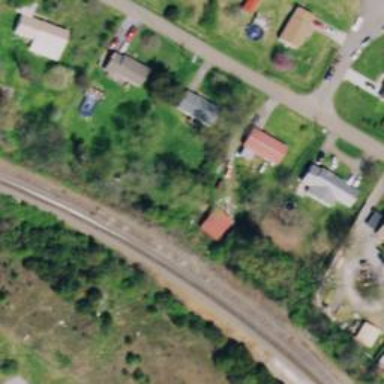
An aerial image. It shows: Railway track.